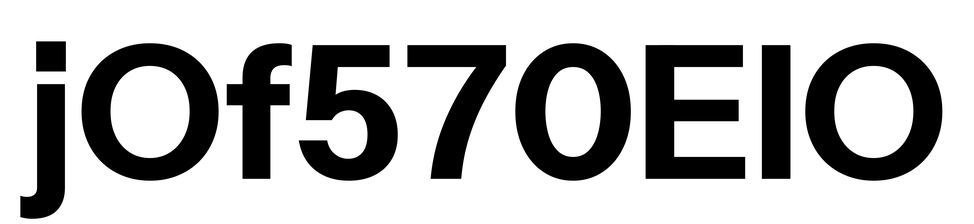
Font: InstrumentSans_Bold